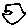
Label: hexagon